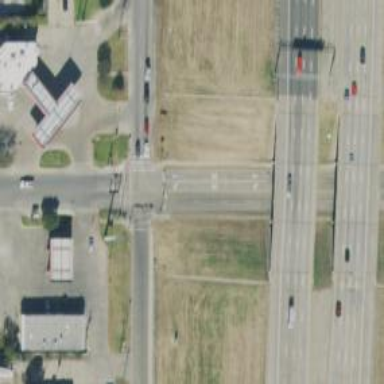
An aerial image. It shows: Marked crossing on footway.